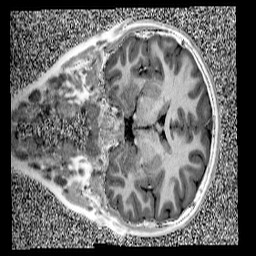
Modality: UNIT1
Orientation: coronal
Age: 9
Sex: female
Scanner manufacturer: siemens
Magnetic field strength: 3 T
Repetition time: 4 s
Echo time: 0.00299 s